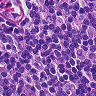
Metastatic tissue present: no